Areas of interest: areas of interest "Century Golf Club"
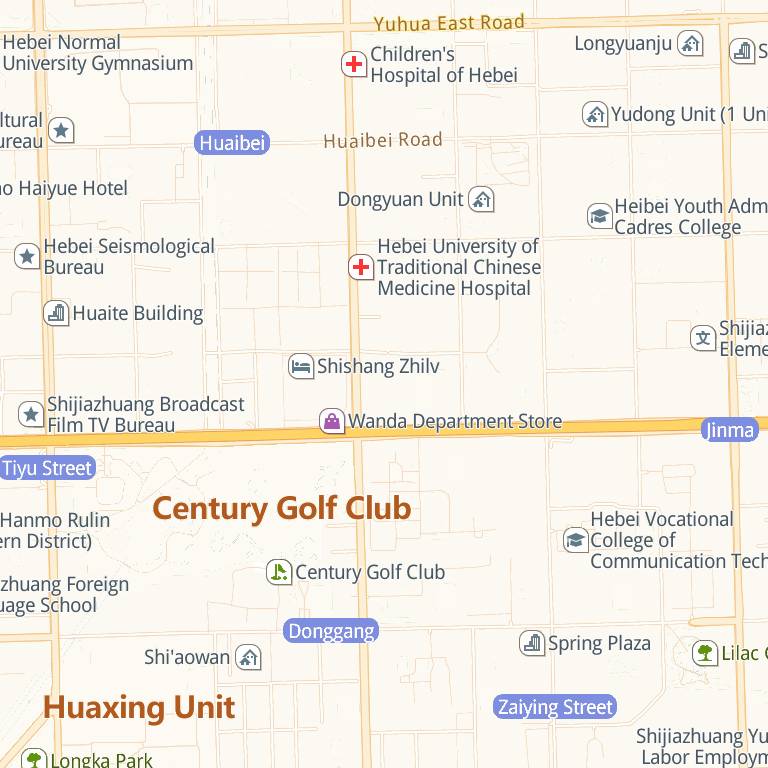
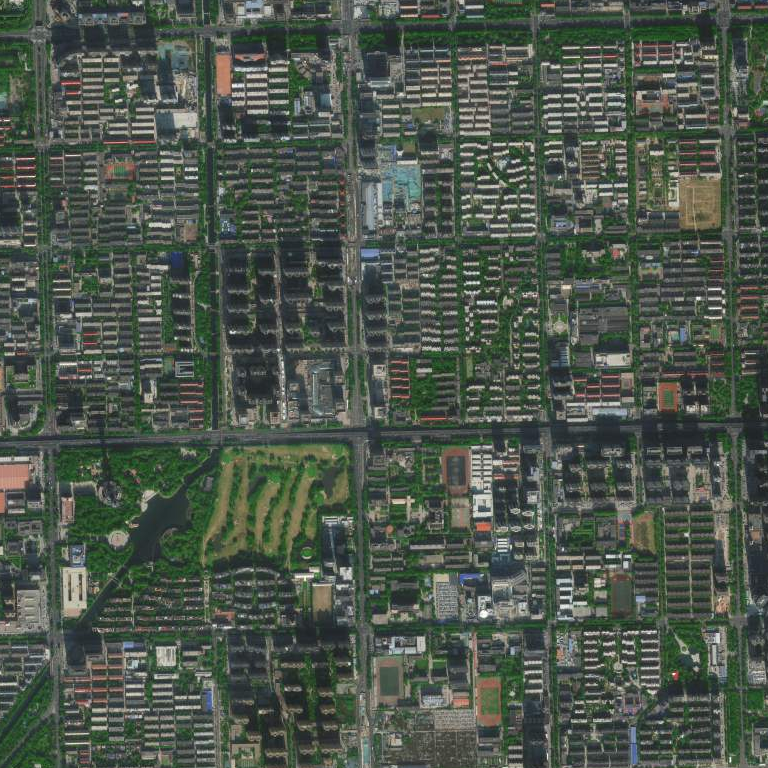